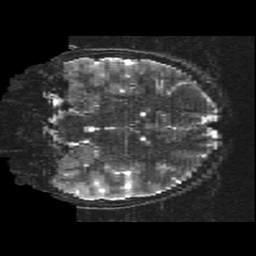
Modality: T2w
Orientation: coronal
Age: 11
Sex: male
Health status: ill
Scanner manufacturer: ge
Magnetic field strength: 3 T
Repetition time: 7.5 s
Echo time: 0.1015 s